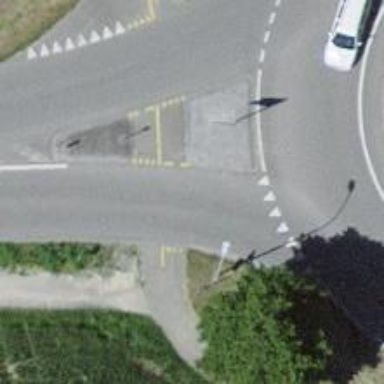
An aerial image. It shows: Uncontrolled crossing on the road.